Field crop: maize
Growth stage: 1
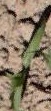
Species: maize